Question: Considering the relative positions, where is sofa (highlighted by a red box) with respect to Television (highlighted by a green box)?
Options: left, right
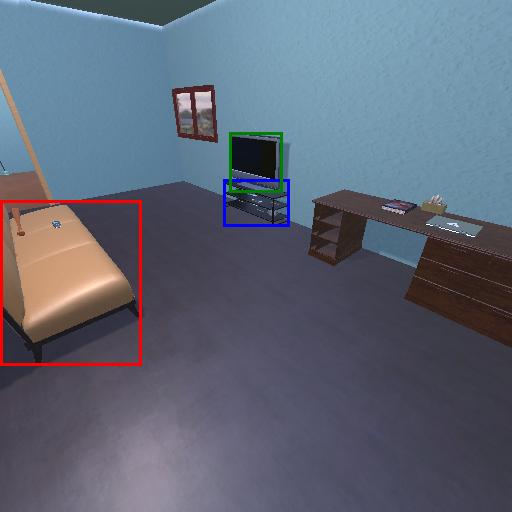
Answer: left